Question: I have a centered div and was wondering how can i attach a div on its right,
there is a title DIV on top, then the yellow centered DIV and this SOCIAL SHARING DIV I'd like to attach on the right.
Thank you!!!

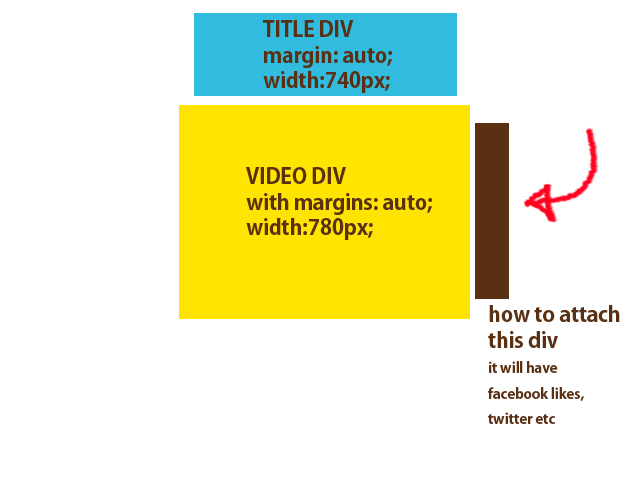
Answer: Add it inside the yellow div, and position it as follows:
'''
#yellowdiv { position: relative; }
#sidebar { position: absolute; left: 790px; top: 10px; }
'''